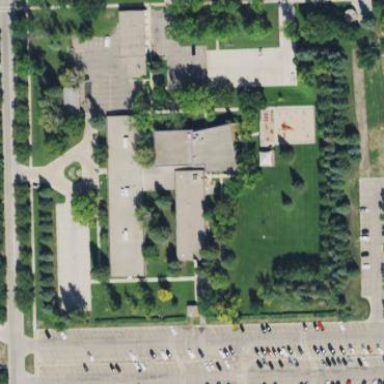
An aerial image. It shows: School building.